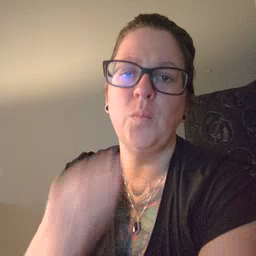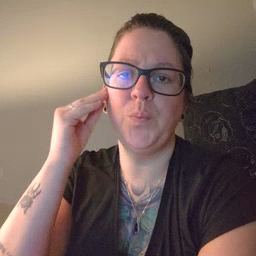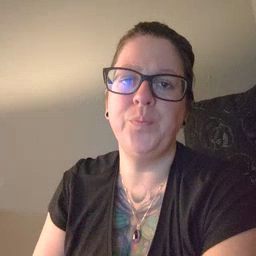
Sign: home